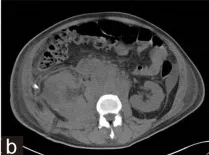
(B) High density shadow in the operation area was considered as hematoma. Perinephric and retroperitoneal soft tissue shadow, extensive lymphadenopathy.
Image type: radiology (ct)